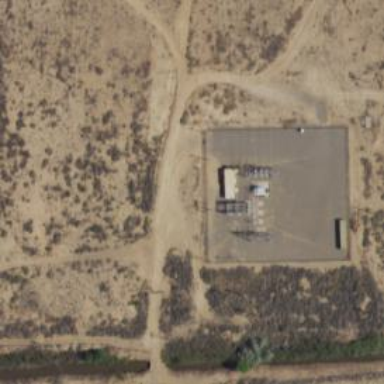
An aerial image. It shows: Power substation.